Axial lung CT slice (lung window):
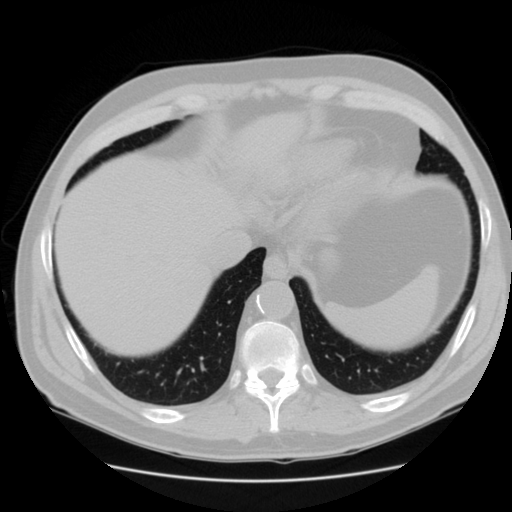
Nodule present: no